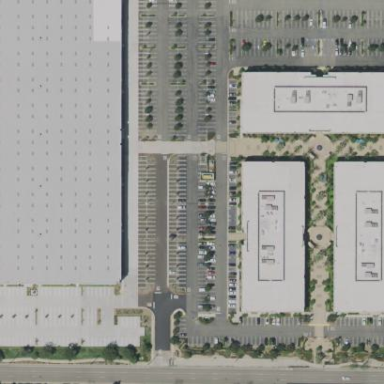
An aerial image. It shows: Commercial area.